Question: I add UIViewController on main screen by this code :
'''
SettingViewController *v=[ self.storyboard instantiateViewControllerWithIdentifier: @"SettingViewController"];
[self addChildViewController:v];
[self.view addSubview:v.view];
[v didMoveToParentViewController:self];
'''
my problem:
The presented view doesn't work at landscape!! Why??

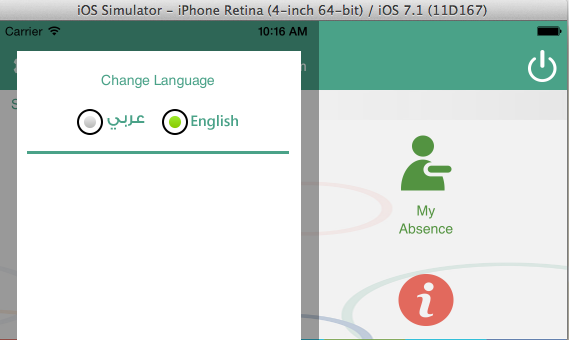
Answer: You can add constraints programmatically on your view controller (settingVC):
'''
// To Pure Auto Layout Approach
settingVC.view.translatesAutoresizingMaskIntoConstraints=NO;
// Add Constraints
NSLayoutConstraint *leftConstraint = [NSLayoutConstraint constraintWithItem:settingVC.view attribute:NSLayoutAttributeLeading
relatedBy:0
toItem:self.view
attribute:NSLayoutAttributeLeft
multiplier:1.0
constant:0];
[self.view addConstraint:leftConstraint];
NSLayoutConstraint *rightConstraint = [NSLayoutConstraint constraintWithItem:settingVC.view
attribute:NSLayoutAttributeTrailing
relatedBy:0
toItem:self.view
attribute:NSLayoutAttributeRight
multiplier:1.0
constant:0];
[self.view addConstraint:rightConstraint];
NSLayoutConstraint *bottomConstraint = [NSLayoutConstraint constraintWithItem:v.view attribute:NSLayoutAttributeBottom
relatedBy:0
toItem:self.view
attribute:NSLayoutAttributeBottom
multiplier:1.0
constant:0];
[self.view addConstraint:bottomConstraint];
NSLayoutConstraint *topConstraint = [NSLayoutConstraint constraintWithItem:settingVC.view
attribute:NSLayoutAttributeTop
relatedBy:0 attribute:NSLayoutAttributeTop
multiplier:1.0
constant:0];
[self.view addConstraint:topConstraint];
'''